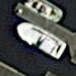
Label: Civil_yacht